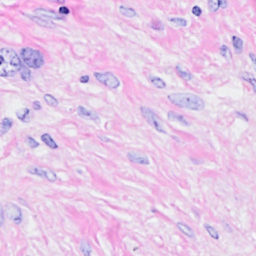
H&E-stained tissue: Breast